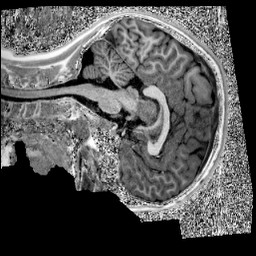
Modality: UNIT1
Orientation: sagittal
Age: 10
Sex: male
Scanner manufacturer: siemens
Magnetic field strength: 3 T
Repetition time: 4 s
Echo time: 0.00303 s